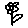
Label: flower